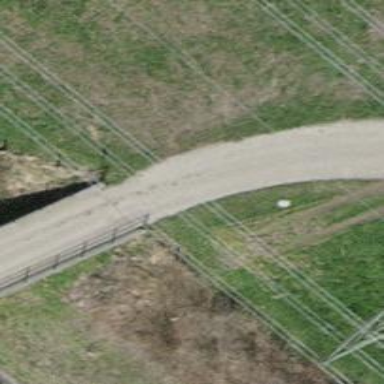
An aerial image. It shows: Concrete service road bridge designed for agricultural vehicles. The tracktype is graded as grade1.